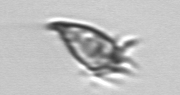
Label: Paratontonia_gracillima